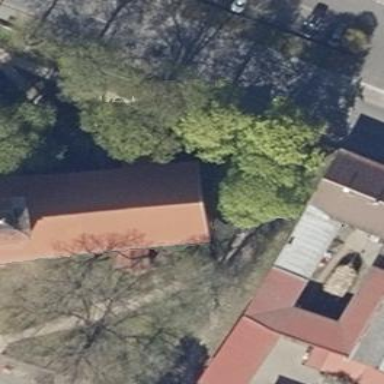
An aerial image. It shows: Historic church building that serves as place of worship.